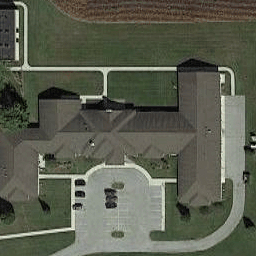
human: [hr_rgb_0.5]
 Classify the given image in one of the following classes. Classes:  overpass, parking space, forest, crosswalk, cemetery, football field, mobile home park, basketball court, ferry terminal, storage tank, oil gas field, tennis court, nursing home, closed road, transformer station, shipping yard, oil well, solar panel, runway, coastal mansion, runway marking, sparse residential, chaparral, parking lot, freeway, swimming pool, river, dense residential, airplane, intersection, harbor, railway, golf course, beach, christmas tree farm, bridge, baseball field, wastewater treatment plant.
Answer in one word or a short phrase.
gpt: nursing home